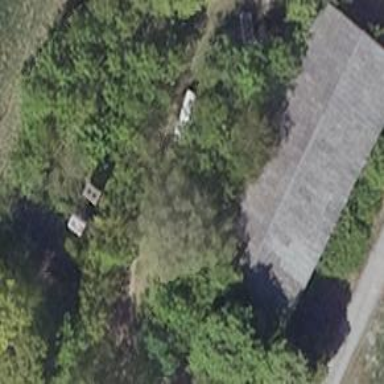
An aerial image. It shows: Gabled grey roof on farm auxiliary building. The roof is oriented along the length of the structure.